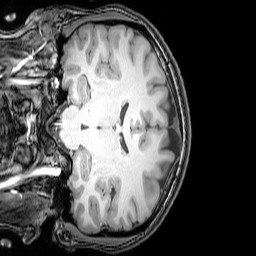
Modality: T1w
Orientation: coronal
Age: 26
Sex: female
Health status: healthy
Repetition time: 0.081 s
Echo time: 0.037 s